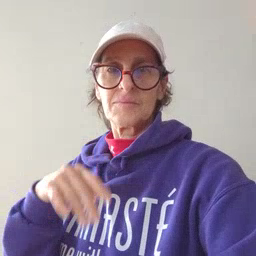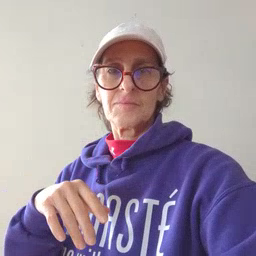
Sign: refrigerator